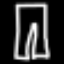
Label: pants